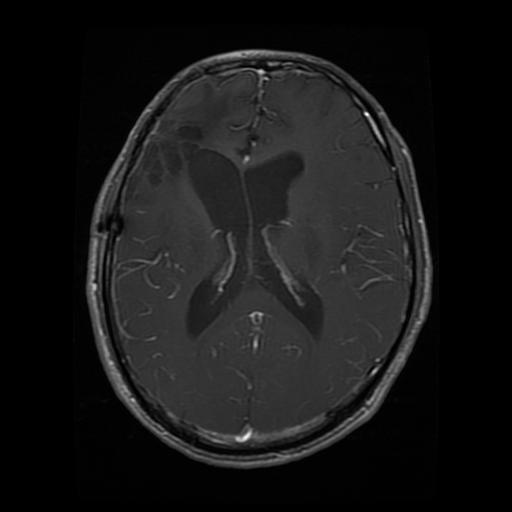
Label: glioma